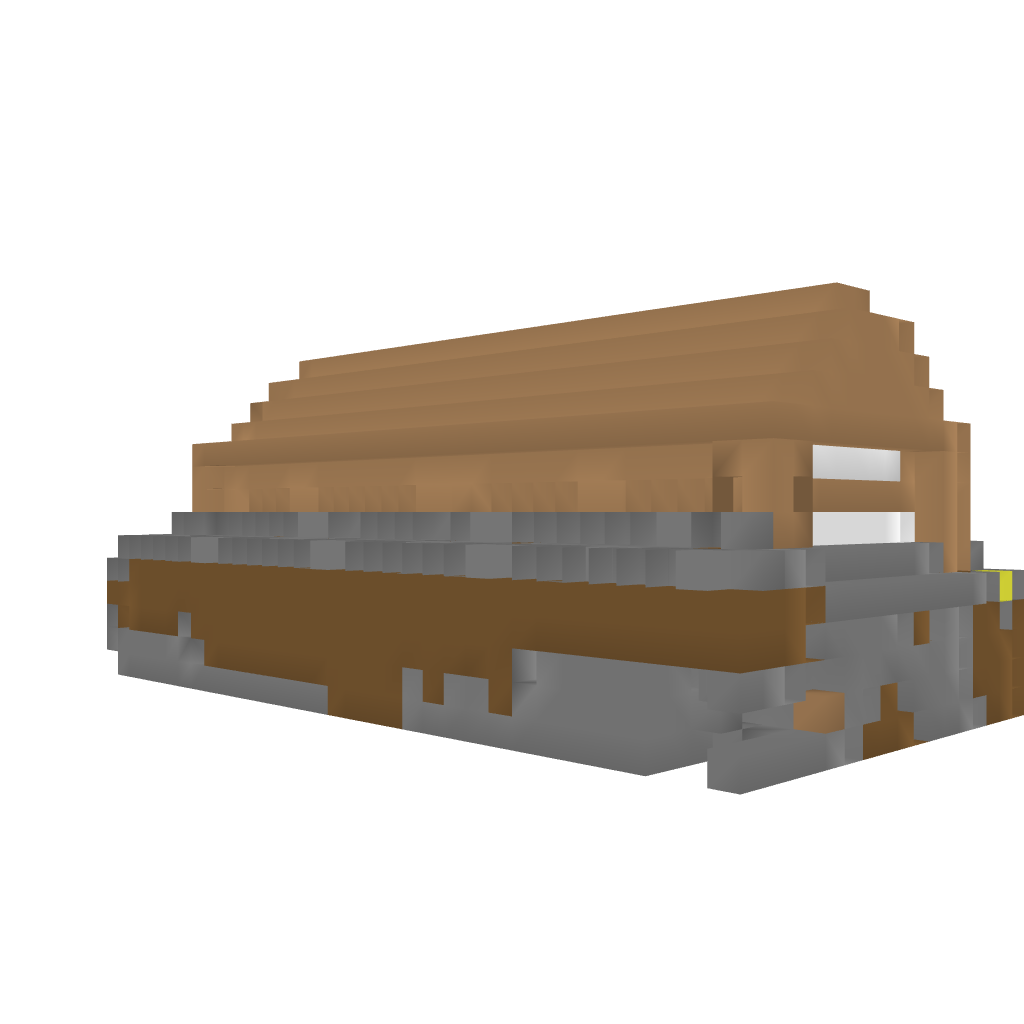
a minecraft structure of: Lovely small house 50% earth below house